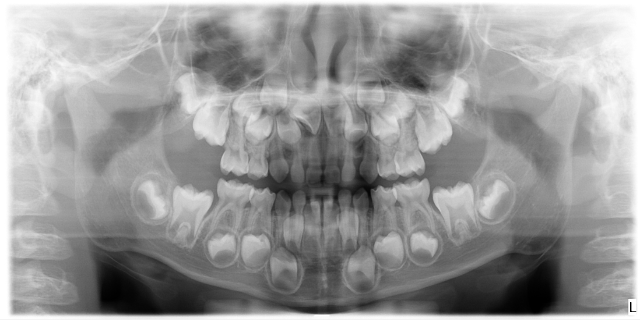
child